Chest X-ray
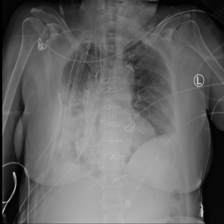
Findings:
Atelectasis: negative
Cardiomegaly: negative
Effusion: negative
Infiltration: positive
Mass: negative
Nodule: negative
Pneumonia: negative
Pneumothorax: negative
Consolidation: negative
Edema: positive
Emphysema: negative
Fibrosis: negative
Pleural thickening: negative
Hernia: negative